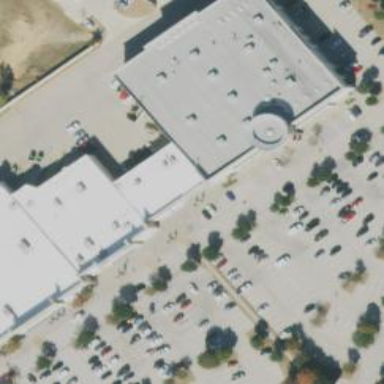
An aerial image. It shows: Car rental facility.